Field crop: maize
Growth stage: 2
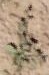
Species: convolvulus